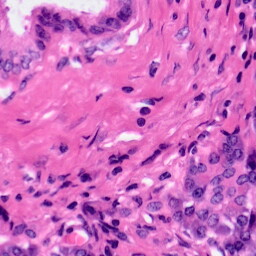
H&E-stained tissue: Pancreatic